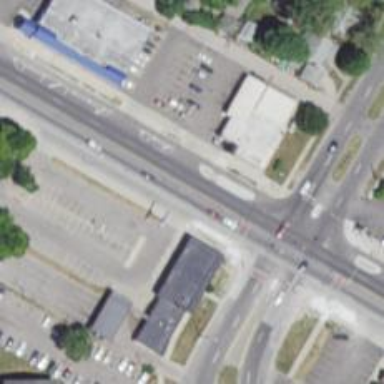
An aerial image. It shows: Primary highway with asphalt surface and separate sidewalk.